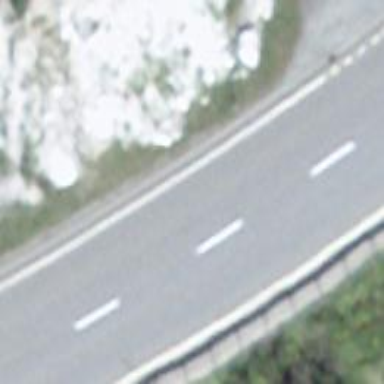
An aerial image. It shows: Asphalt road classified as primary highway.